Question: After playing a while with d3.js and looking at a lot of examples, I was able to draw multiple arcs. Each one starting and ending at an specific degree and and given radius.
'''
var dataset = {
"2":[{"degree1":0, "degree2":1.5707963267949,
"label":"Sample Text Test"},
{"degree1":1.5707963267949, "degree2":3.1415926535898,
"label":"Lorem ipsum sample text"},
{"degree1":3.1415926535898, "degree2":4.7123889803847,
"label":"Sample Text Text"},
{"degree1":4.7123889803847, "degree2":6.2831853071796,
"label":"Lorem ipsum"}],
"1":[{"degree1":0, "degree2":3.1415926535898,
"label":"Sample"},
{"degree1":3.1415926535898, "degree2":6.2831853071796,
"label":"Text"}],
"0":[{"degree1":0, "degree2":6.2831853071796,
"label":""}]
},
width = 450,
height = 450,
radius = 75;
// Helper methods
var innerRadius = function(d, i, j) {
return 1 + radius * j;
};
var outerRadius = function(d, i, j) {
return radius * (j + 1);
};
var startAngle = function(d, i, j) {
return d.data.degree1;
};
var endAngle = function(d, i, j) {
return d.data.degree2;
};
var pie = d3.layout.pie()
.sort(null);
var arc = d3.svg.arc()
.innerRadius(innerRadius)
.outerRadius(outerRadius)
.startAngle(startAngle)
.endAngle(endAngle);
var svg = d3.select('body').append('svg')
.attr('width', width)
.attr('height', height)
.append('g')
.attr('transform', 'translate(' + (width >> 1) + ',' + (height >> 1) + ')');
var level = svg.selectAll('g')
.data(function(d) {
return d3.values(dataset);
})
.enter()
.append('g');
var entry = level.selectAll('g')
.data(function(d, i) {
return pie(d);
})
.enter()
.append('g');
entry.append('path')
.attr('fill', '#aaa')
.attr('d', arc)
.attr('id', function(d, i, j) {
return 'arc' + i + '-' + j;
});
var label = entry.append('text')
.style('font-size', '20px')
.attr('dx', function(d, i, j) {
return Math.round((d.data.degree2 - d.data.degree1) * 180 / Math.PI);
})
.attr('dy', function(d, i, j) {
return ((radius * (j + 1)) - (1 + radius * j)) >> 1;
});
label.append('textPath')
.attr('xlink:href', function(d, i, j) {
return '#arc' + i + '-' + j;
})
.style('fill', '#000')
.text(function(d) {
return d.data.label;
});
'''
See <URL> :

But some problem still exists:
1. How to center (horizonal und vertical) an text along an textpath of an any length inside an arc described by innerRadius, outerRadius, startAngle and endAngle?
2. The text occurs sometimes bold, sometimes not. Why?
3. The character spacing does not appear to be the same as if it is written inside a . Some letters stick more together as other ones. Why?
4. The letters are not located directly on the path. Some seem to have a little slip up or down. Why?
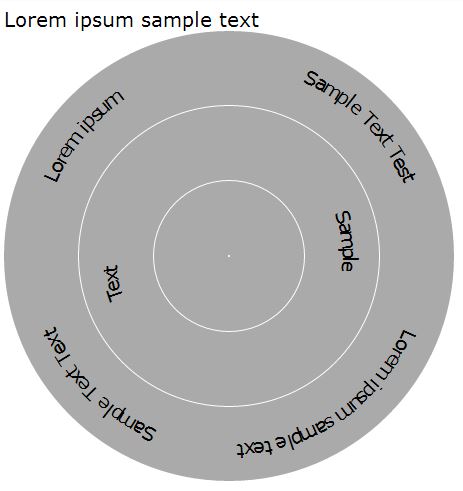
Answer: You can use another arc with radius '(innerRadius + outerRadius) / 2' and use it as the 'textPath' for the labels.
Note that even if you set the 'innerRadius == outerRadius', D3 will draw an path which moves clockwise and then anti-clockwise to doubles over itself. This becomes important while trying to figure out the centre of the path: it is at the '25%' and '75%' points while '0%' and '50%' points lie on the two tips of the arc.
Use 'text-anchor: middle' on the text element and set 'startOffset' to '25%' (or '75%') on the 'textPath'.
<URL>.
This is a more robust way than calculating the 'dx' and 'dy' by hand.
You should try out Lars's suggestions to further improve the quality and centring of the text, e.g. you might want to set 'text-rendering' to 'optimizeLegibility' and play with the baseline a bit.